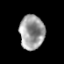
Tissue: prostate
Cell type: T cells
Senescence score: 0.1884
Nuclear area (px): 837
Mean DAPI intensity: 156.284